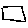
Label: square